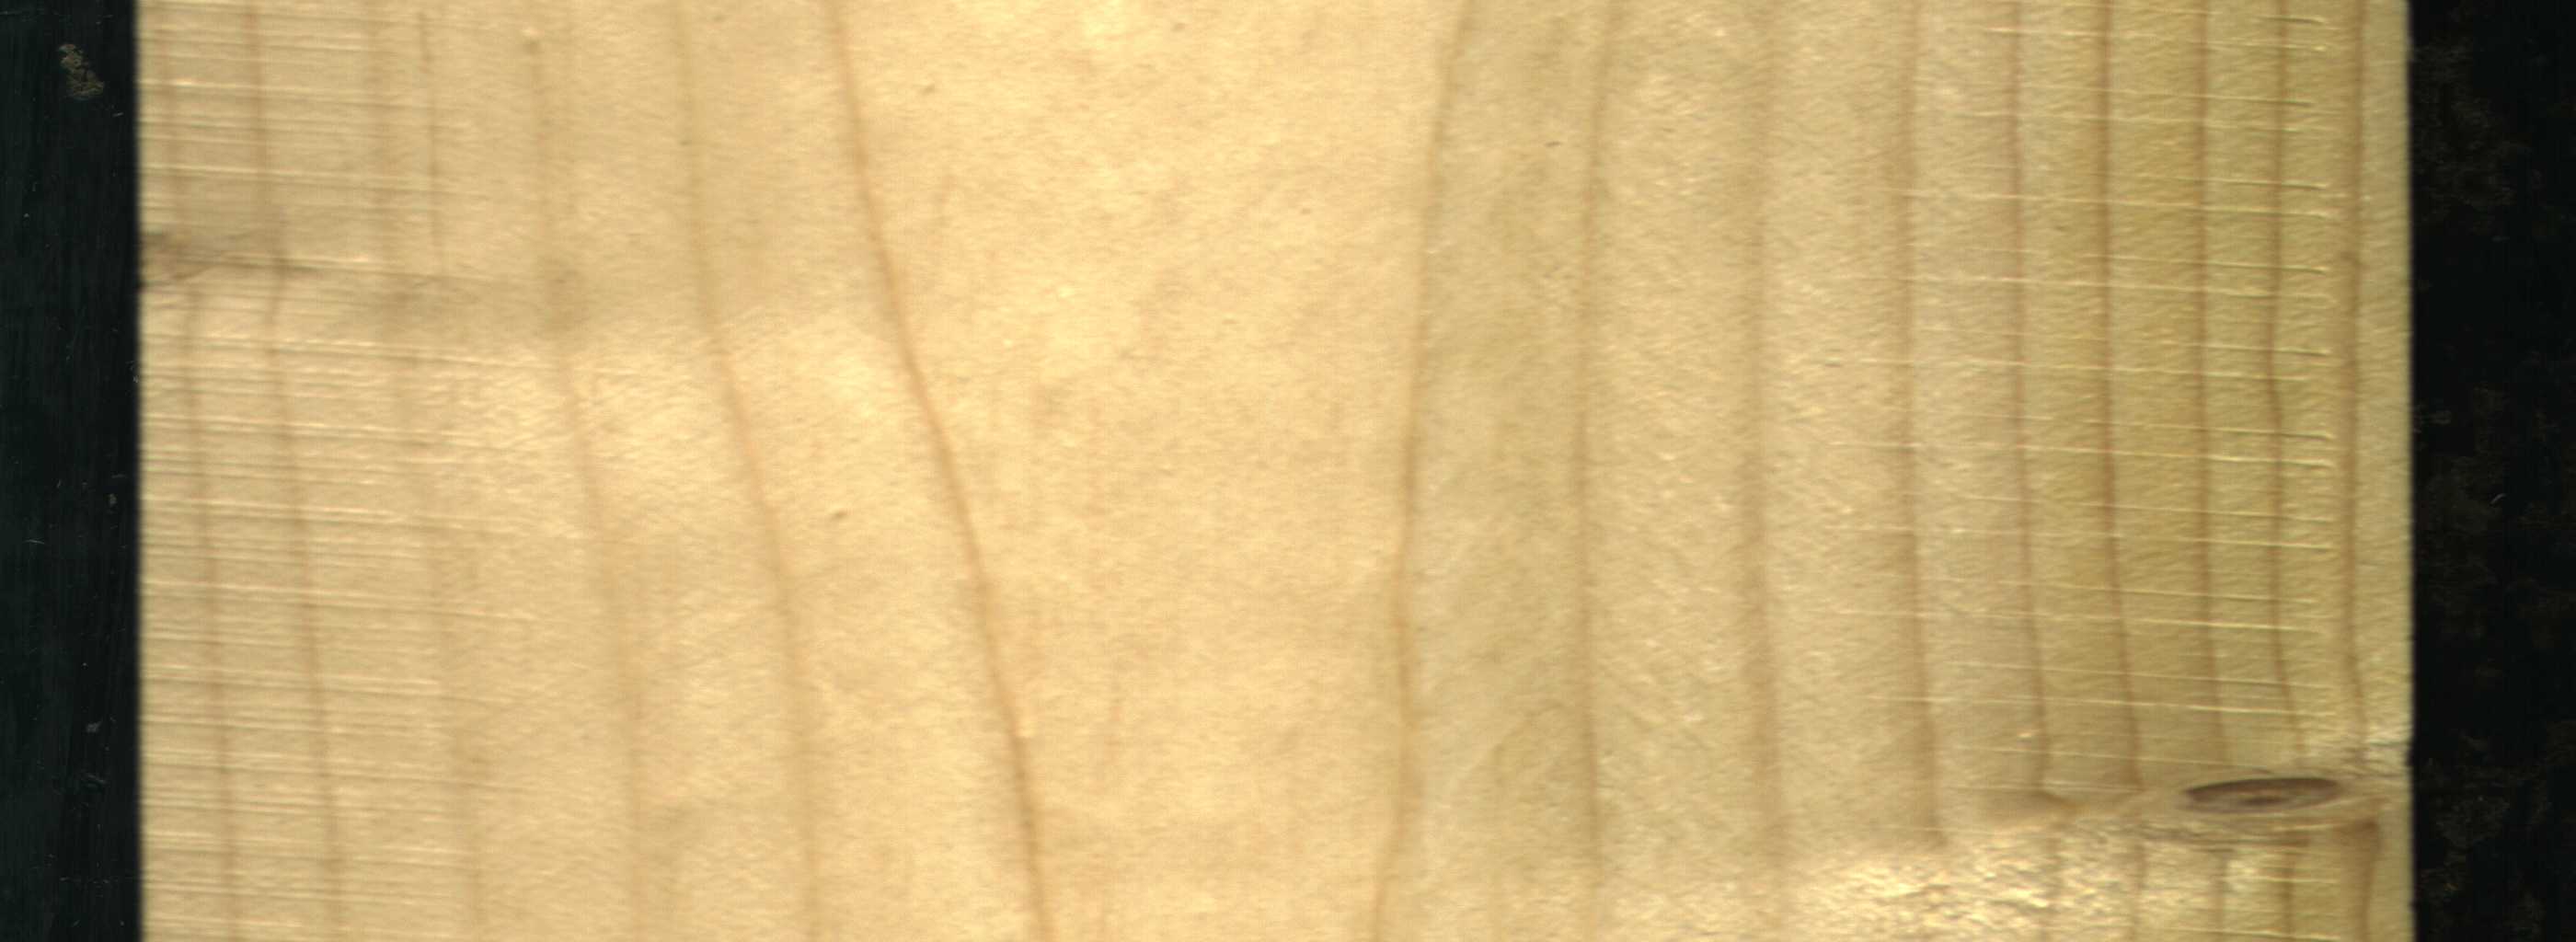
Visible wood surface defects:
Live_Knot